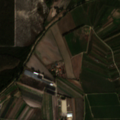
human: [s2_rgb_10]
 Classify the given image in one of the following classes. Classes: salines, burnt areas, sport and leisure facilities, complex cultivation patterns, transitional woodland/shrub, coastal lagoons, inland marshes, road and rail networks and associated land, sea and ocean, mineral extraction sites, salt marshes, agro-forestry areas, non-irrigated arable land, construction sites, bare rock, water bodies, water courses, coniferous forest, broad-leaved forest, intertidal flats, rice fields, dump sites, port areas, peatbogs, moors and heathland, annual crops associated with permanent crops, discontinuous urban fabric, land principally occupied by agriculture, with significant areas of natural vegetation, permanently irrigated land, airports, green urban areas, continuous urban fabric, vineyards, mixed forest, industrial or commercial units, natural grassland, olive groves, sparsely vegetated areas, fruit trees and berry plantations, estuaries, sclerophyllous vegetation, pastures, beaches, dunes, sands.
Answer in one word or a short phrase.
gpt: road and rail networks and associated land, non-irrigated arable land, fruit trees and berry plantations, coniferous forest